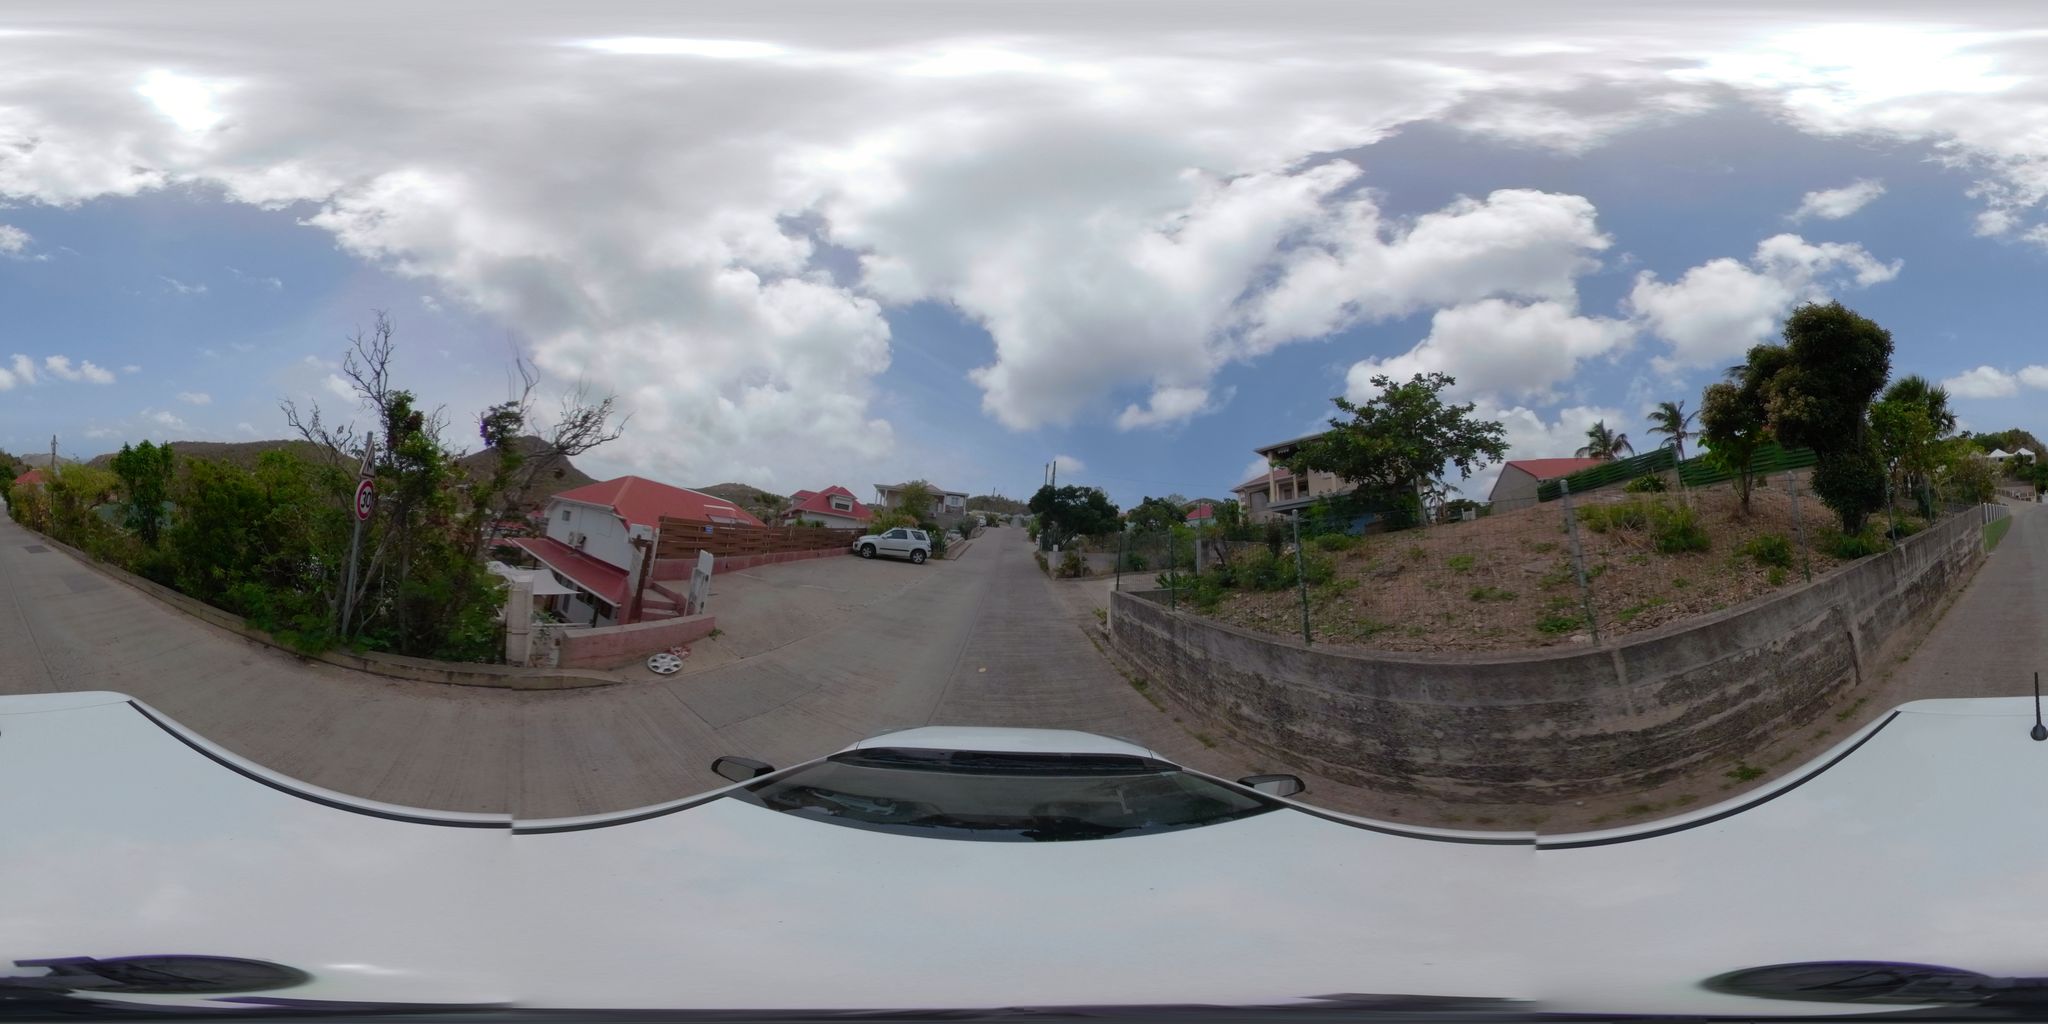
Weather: cloudy
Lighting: day
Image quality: slightly poor
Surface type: cycling surface
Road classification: tertiary
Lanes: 2.0
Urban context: semi-dense urban cluster
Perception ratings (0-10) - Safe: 0.44, Lively: 2.61, Beautiful: 4.5, Boring: 7.13, Depressing: 2.53, Wealthy: 1.52